Field crop: maize
Growth stage: 2
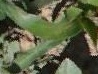
Species: maize